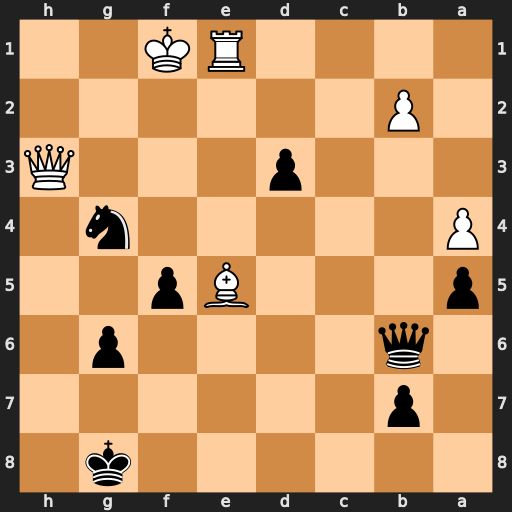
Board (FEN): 6k1/1p6/1q4p1/p3Bp2/P5n1/3p3Q/1P6/4RK2
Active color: b
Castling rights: -
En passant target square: -
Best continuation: Qf2#